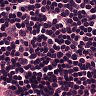
Metastatic tissue present: no